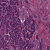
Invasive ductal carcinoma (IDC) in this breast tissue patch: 1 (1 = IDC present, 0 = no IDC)